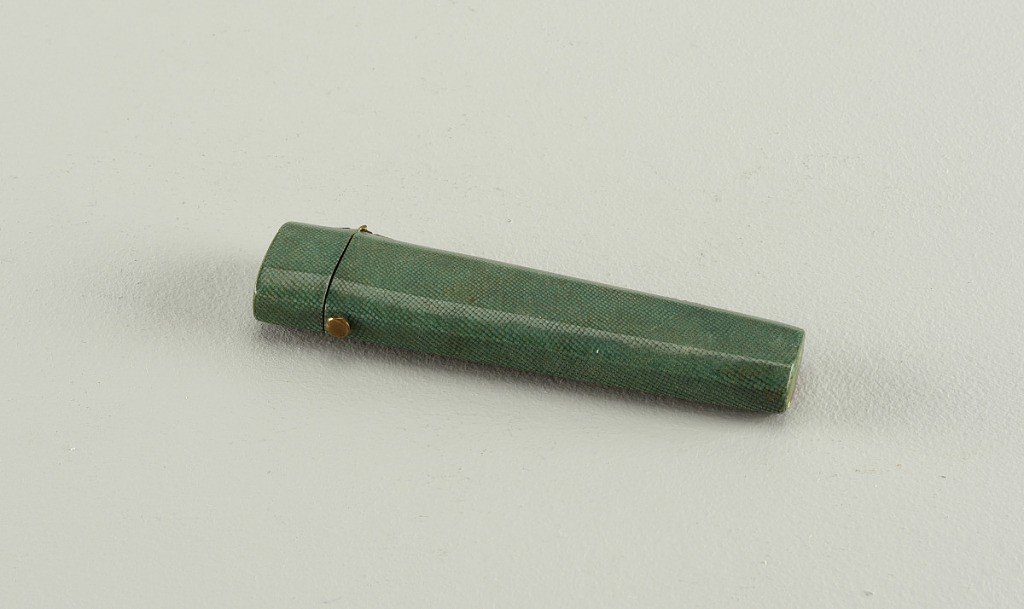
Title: Case
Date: late 18th century
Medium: shagreen
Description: Tall tapered octagonal green case hinged 15mm from top and lined with red velvet.